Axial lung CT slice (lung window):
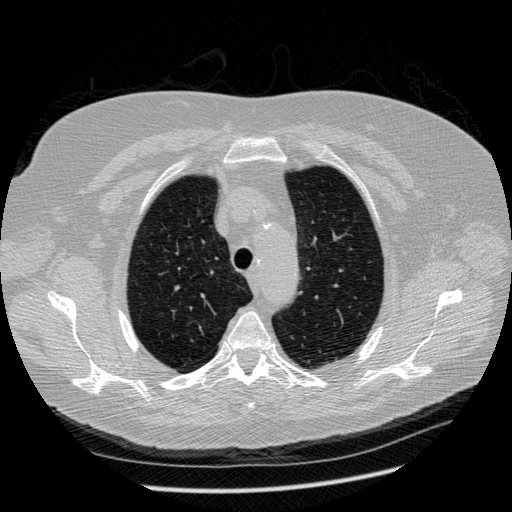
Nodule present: no